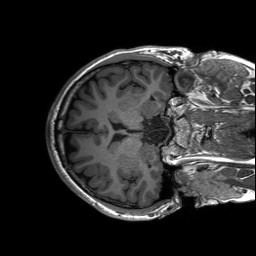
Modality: T1w
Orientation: axial